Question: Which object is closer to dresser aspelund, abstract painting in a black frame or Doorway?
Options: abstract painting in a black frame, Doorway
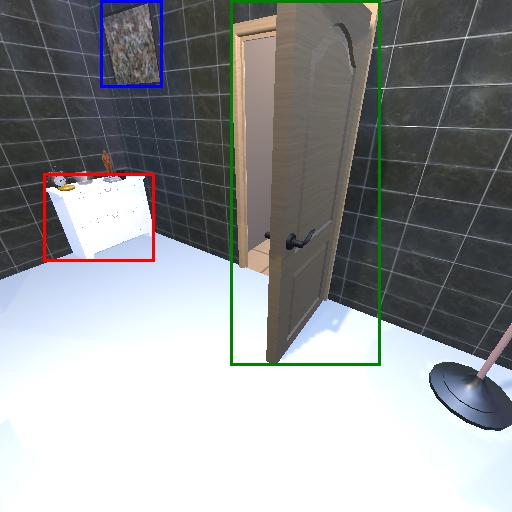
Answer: abstract painting in a black frame